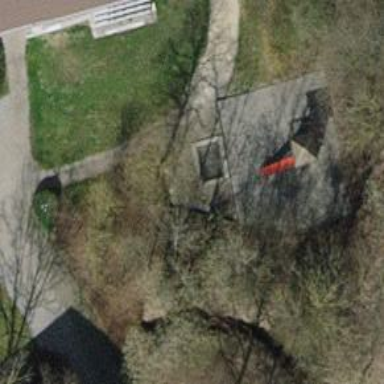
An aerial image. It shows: Sandpit playground.